Question: I'm trying to make sum of one column, but I need to do it depending on the other column.
Here's the story: I'm having values of 8 combination of blood groups in first column (A+, A-, B+, B-, O+, O-, AB+, AB-) and the amounts of donated blood in second column.
What I want to do is to make sum for each blood type.
Here is a current data table:

So I need to get integer values: 850 in some abMinus, 400 in bPlus, 500 in oMinus, ... and 0 in oPlus and aMinus variables, according to that picture.
The data source for my data table is SQL database and I use this query to fill the table:
'''
protected void Page_Load(object sender, EventArgs e)
{
try
{
SqlConnection connection = new SqlConnection(ConfigurationManager.ConnectionStrings["MainConnectionString"].ConnectionString);
connection.Open();
SqlDataAdapter sda = new SqlDataAdapter();
sda.SelectCommand = new SqlCommand("select bloodGroup, bloodAmount from Donacije ", connection);
SqlCommandBuilder dcb = new SqlCommandBuilder(sda);
DataTable bloodBalanceTable = new DataTable();
sda.Fill(bloodBalanceTable);
connection.Close();
}
catch (Exception ex)
{
Response.Write("Error: " + ex.Message);
}
}
'''
From database table called 'Donacije' I get values of bloodGroup and bloodAmount.
Somebody maybe have a suggestion on what is the best and easiest way to do this?
Thanks in advance :)
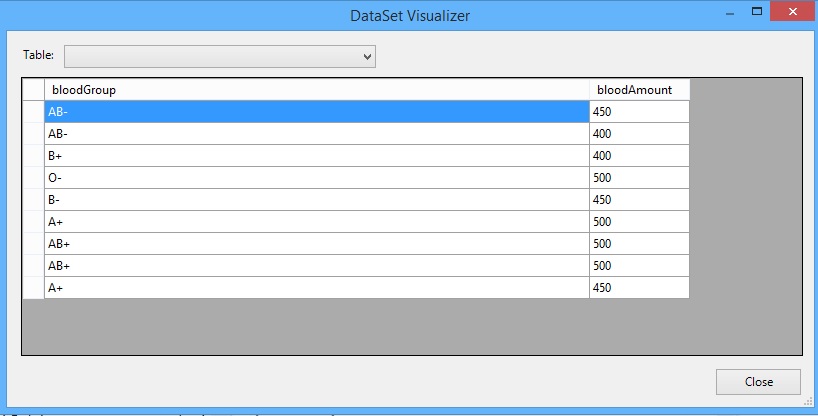
Answer: You can use Linq-To-DataSet:
'''
var bloodGroupAmounts = bloodBalanceTable.AsEnumerable()
.GroupBy(r => r.Field<string>("BloodGoup"))
.Select(grp => new { BloodGroup = grp.Key, Amount = grp.Sum(r => Field<int>("BloodAmount")) });
'''
This selects anonymous types with two properties. You could also create a dictionary with the group as key and the amount per group as value:
'''
var bloodGroupAmounts = bloodBalanceTable.AsEnumerable()
.GroupBy(r => r.Field<string>("BloodGoup"))
.ToDictionary(grp => grp.Key, grp => grp.Sum(r => Field<int>("BloodAmount")));
'''